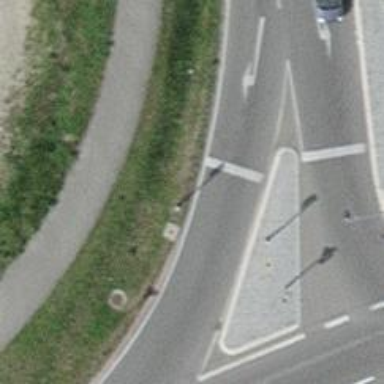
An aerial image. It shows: Road with traffic signals for signaling.